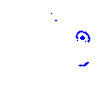
Particle: kaon